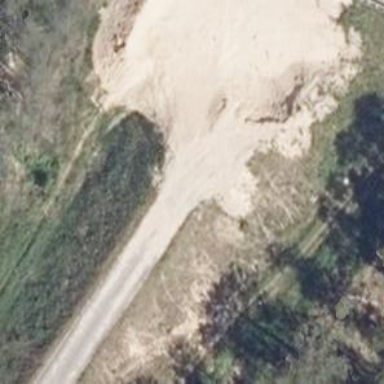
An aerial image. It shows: Unclassified road with asphalt surface.